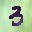
Label: 3